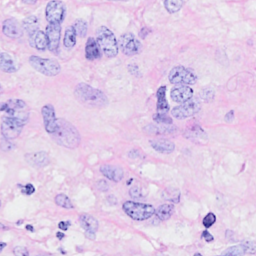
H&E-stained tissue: Breast